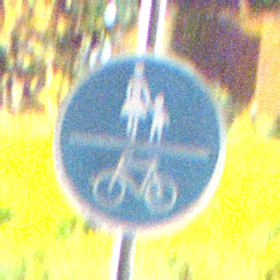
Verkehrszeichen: GemeinsamerGehUndRadweg
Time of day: Night
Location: Outdoor (Suburban)
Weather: PartlyCloudy
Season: NotSpecified
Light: Artificial